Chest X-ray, AP view. Patient: 5 years old, sex M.
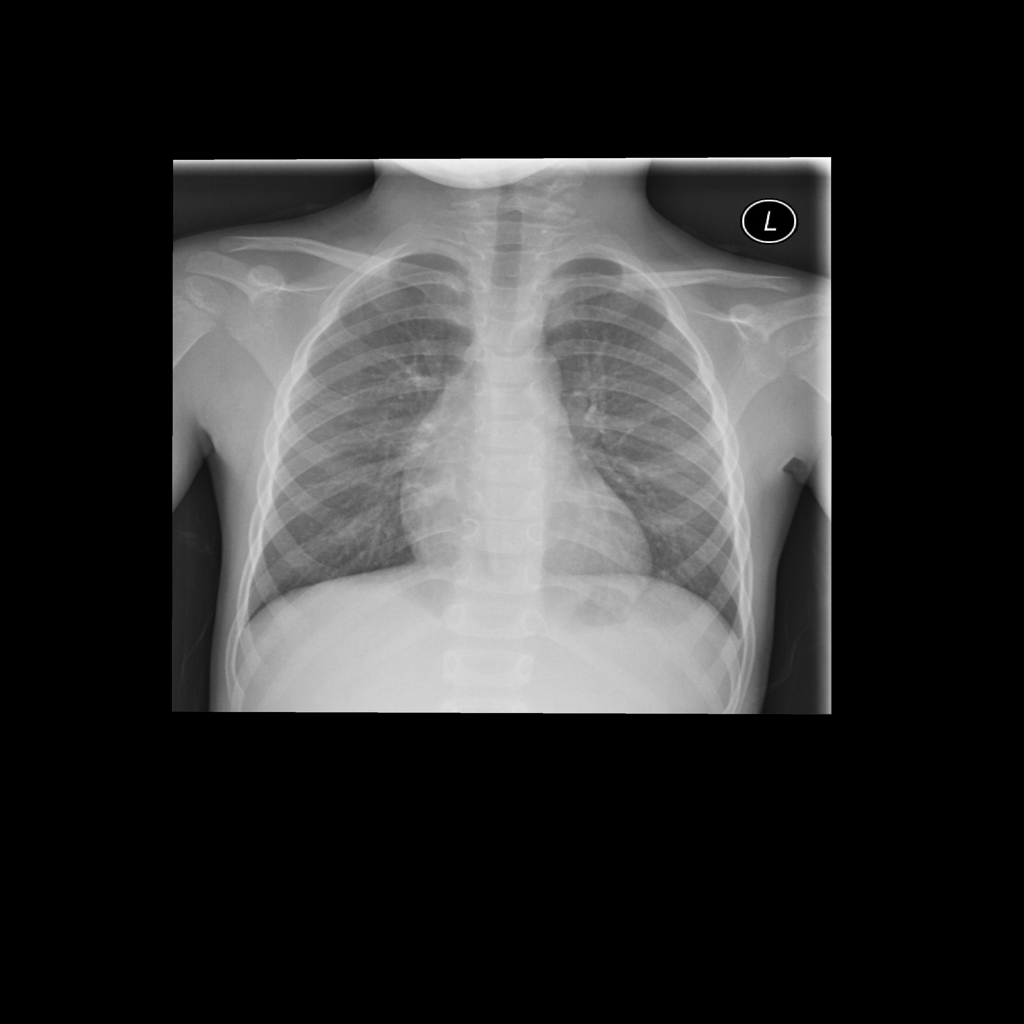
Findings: No Finding